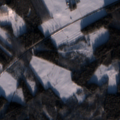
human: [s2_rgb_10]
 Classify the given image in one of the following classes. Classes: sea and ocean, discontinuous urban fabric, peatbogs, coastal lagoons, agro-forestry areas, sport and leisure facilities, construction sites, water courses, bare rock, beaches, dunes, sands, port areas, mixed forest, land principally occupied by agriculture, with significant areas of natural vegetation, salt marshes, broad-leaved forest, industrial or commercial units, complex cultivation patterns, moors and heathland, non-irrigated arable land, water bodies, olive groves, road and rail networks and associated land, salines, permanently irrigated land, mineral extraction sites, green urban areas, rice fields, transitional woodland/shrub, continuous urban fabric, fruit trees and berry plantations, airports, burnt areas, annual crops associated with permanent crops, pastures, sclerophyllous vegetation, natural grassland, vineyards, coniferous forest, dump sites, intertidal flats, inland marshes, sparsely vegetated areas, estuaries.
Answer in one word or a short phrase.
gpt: non-irrigated arable land, land principally occupied by agriculture, with significant areas of natural vegetation, coniferous forest, mixed forest